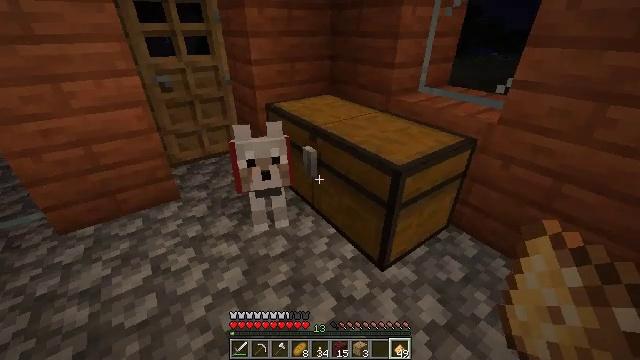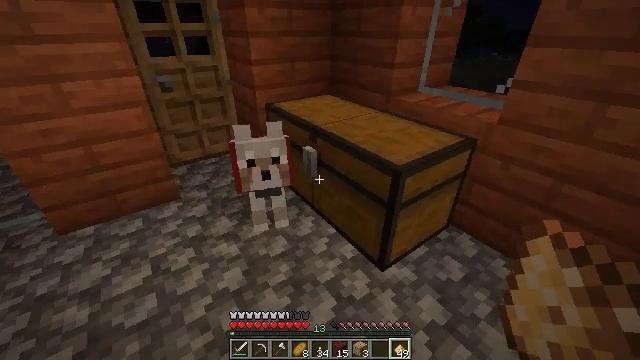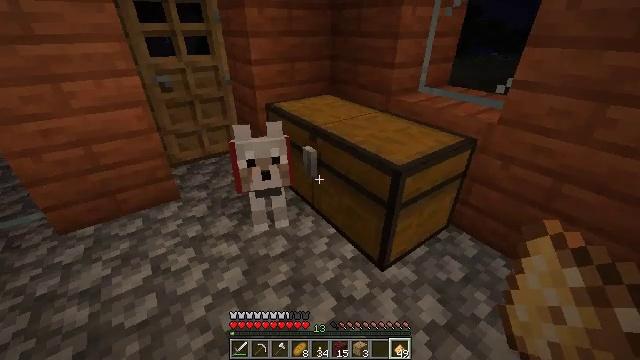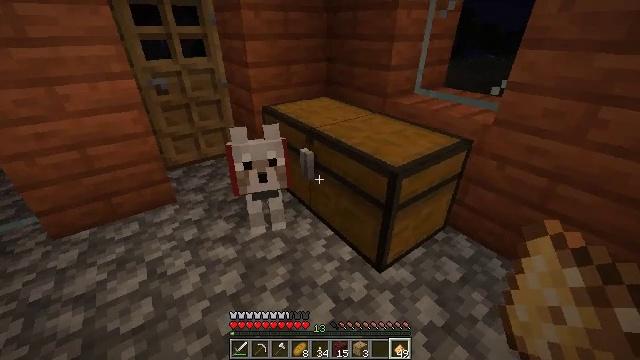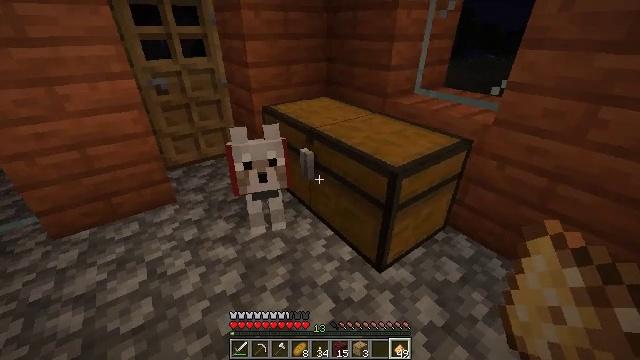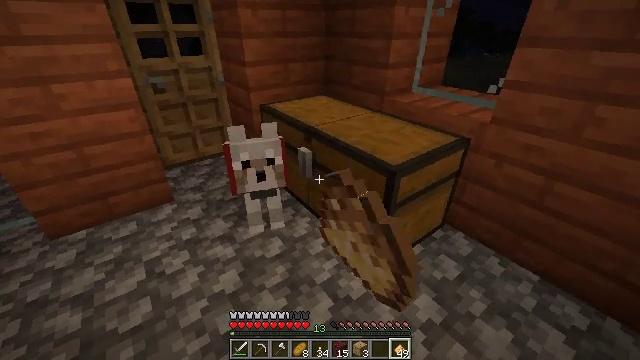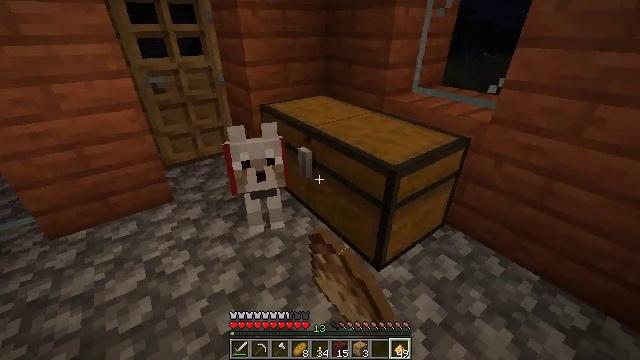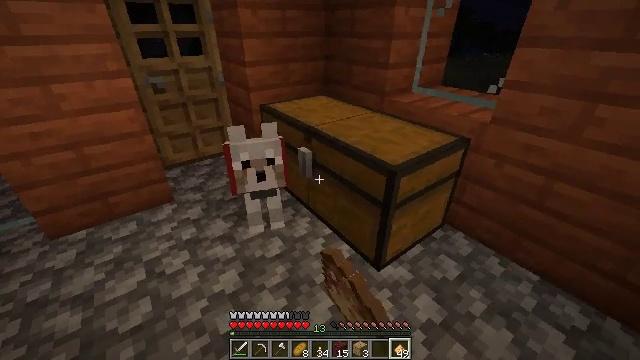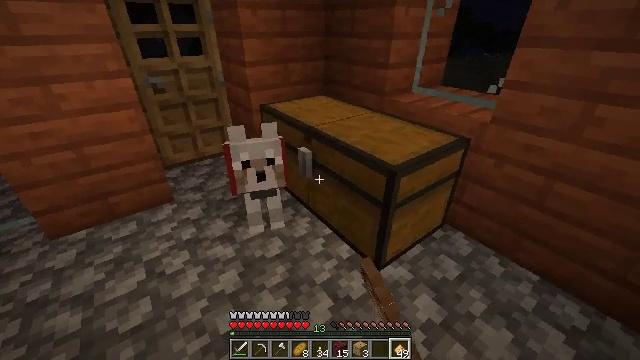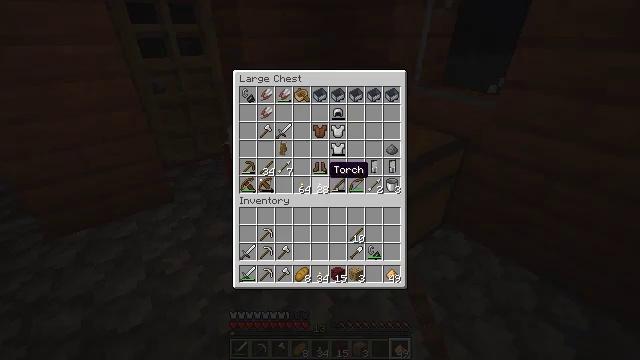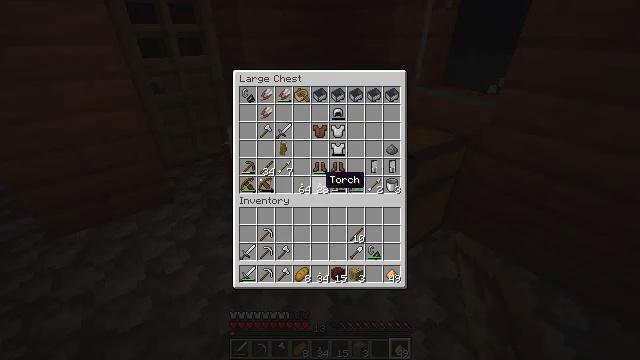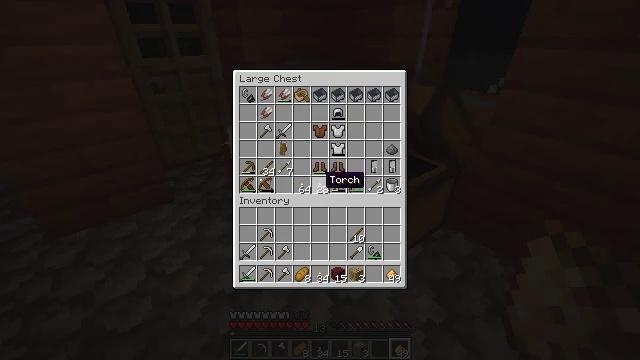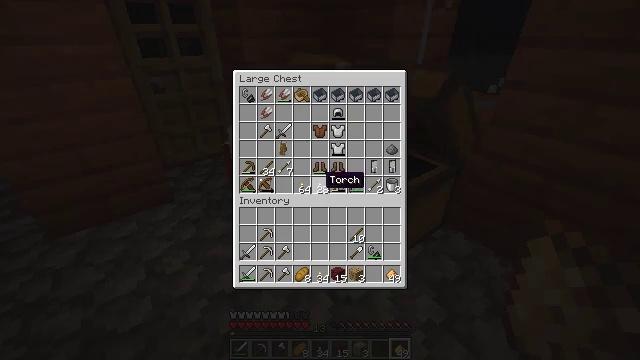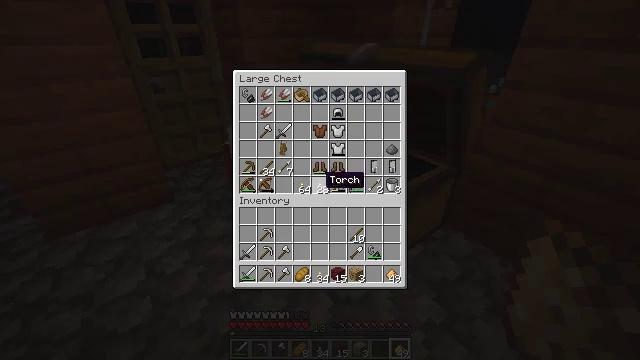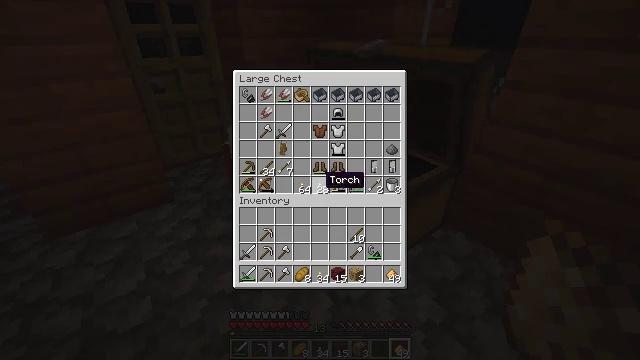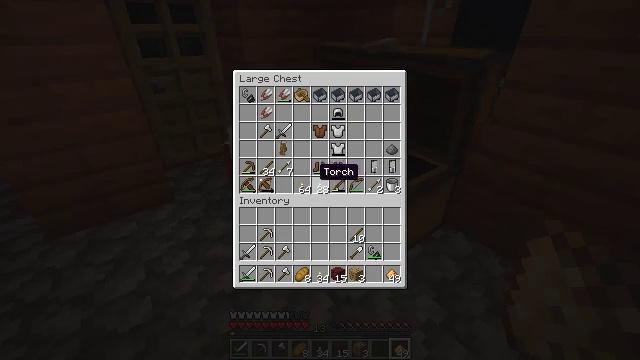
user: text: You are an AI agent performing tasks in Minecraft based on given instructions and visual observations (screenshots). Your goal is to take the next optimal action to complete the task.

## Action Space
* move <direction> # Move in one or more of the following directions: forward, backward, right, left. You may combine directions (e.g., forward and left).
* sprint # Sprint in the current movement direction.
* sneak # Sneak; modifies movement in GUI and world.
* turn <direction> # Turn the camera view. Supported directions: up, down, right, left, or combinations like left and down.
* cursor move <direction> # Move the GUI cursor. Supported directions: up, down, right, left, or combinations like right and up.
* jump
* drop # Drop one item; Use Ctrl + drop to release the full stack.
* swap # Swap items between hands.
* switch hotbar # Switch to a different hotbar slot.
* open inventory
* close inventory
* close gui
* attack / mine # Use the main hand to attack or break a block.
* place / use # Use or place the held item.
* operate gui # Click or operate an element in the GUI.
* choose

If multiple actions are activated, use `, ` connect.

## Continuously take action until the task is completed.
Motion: motion action
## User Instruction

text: Open the crafting table to make a spectral arrow.
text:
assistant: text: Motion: no_op
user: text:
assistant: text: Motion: no_op
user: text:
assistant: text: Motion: no_op
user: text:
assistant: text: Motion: use / place
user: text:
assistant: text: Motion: use / place
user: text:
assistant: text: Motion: use / place
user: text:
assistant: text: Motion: use / place
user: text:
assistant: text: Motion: no_op
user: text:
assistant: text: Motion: open gui
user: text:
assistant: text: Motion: cursor move down
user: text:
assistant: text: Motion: no_op
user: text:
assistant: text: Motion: no_op
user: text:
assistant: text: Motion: no_op
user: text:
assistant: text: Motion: no_op
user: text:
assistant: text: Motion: cursor move up
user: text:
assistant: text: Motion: no_op
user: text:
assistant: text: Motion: no_op
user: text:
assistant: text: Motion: cursor move left and up
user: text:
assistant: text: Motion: cursor move left
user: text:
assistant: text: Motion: no_op
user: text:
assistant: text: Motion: no_op
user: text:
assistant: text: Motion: no_op
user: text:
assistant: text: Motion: no_op
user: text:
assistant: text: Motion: no_op
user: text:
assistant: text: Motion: no_op
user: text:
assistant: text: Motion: no_op
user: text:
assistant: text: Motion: no_op
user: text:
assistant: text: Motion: no_op
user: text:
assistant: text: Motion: no_op
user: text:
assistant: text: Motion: cursor move down